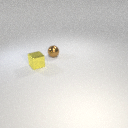
small yellow metal cube in front of small brown metal sphere